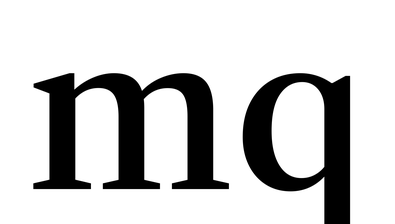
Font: LibreCaslonText_Medium